Question: I would like to know how buttons are flipped in the following app:
<URL>
I am refering to this screen in the app:

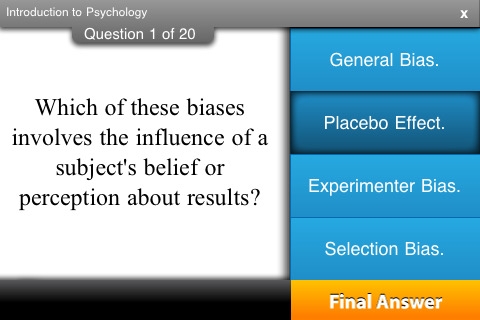
Answer: Refer the following code:
'''
CGContextRef context = UIGraphicsGetCurrentContext();
context = UIGraphicsGetCurrentContext();
[UIView beginAnimations:nil context:context];
[UIView setAnimationDuration:0.75];
[UIView setAnimationTransition:UIViewAnimationTransitionFlipFromRight forView:button cache:YES];
[UIView commitAnimations];
'''